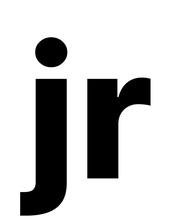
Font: Inter_ExtraBold